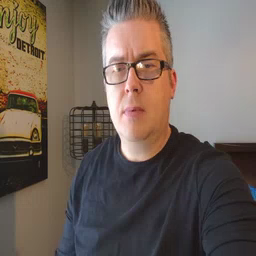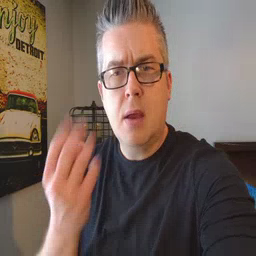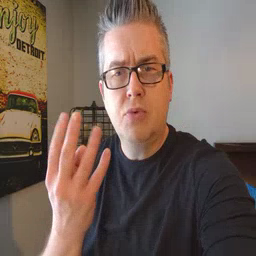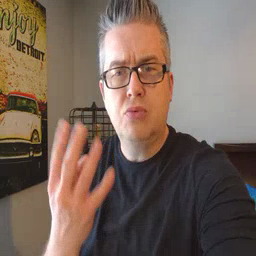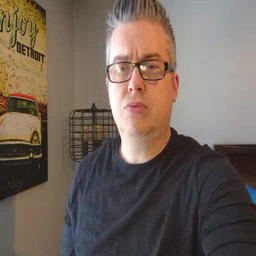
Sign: many